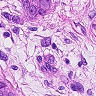
Metastatic tissue present: yes